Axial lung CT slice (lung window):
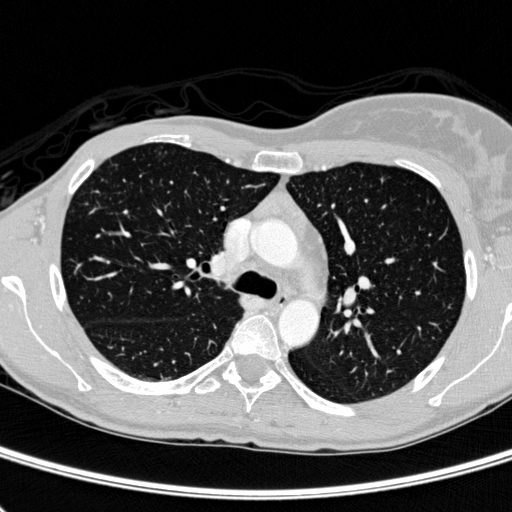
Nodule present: no